Question: I'm developing a simple statistical graphics class for my application. I've tried aChartEngine and others more, but I prefer use my own classes.
I'm drawing the graphics with the Canvas class that includes Android, but the problem is that I don't know how to fill the area between the line and the bottom border.
Right now, the rectangles don't fill all the area, obviously, do You know any solution? Thanks a lot.

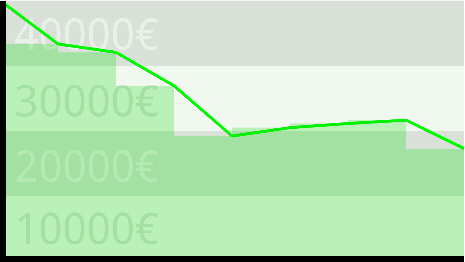
Answer: Use a <URL> called.
'''
Path fillPath = new Path();
fillPath.moveTo(0, 0); // Your origin point
fillPath.lineTo(x1, y1); // First point
// Repeat above line for all points on your line graph
fillPath.lineTo(xN, yN); // Final point
fillPath.lineTo(xN, 0); // Draw from final point to the axis ++
fillPath.lineTo(0, 0); // Same origin point
yourCanvas.drawPath(fillPath, /* Your paint */);
'''
<URL>